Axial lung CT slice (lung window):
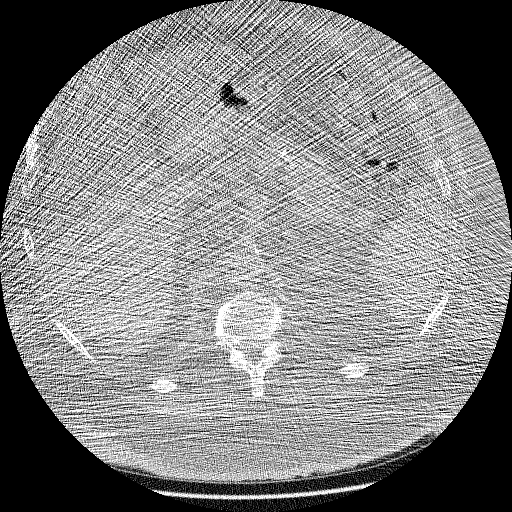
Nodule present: no